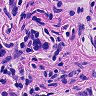
Metastatic tissue present: yes